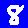
Digit: 8